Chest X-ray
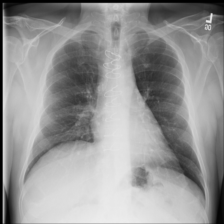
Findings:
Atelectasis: negative
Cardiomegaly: negative
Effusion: negative
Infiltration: negative
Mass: negative
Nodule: negative
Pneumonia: negative
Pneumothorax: negative
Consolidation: negative
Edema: negative
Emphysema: negative
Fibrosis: negative
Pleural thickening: negative
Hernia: negative